Question: I was submitting an app to the iOS App Store a few days ago, and got this message from Xcode. Before I had time to resubmit it, Apple has already started reviewing my app. Is this something I need to worry about?

Edit: The app was accepted a few days later.
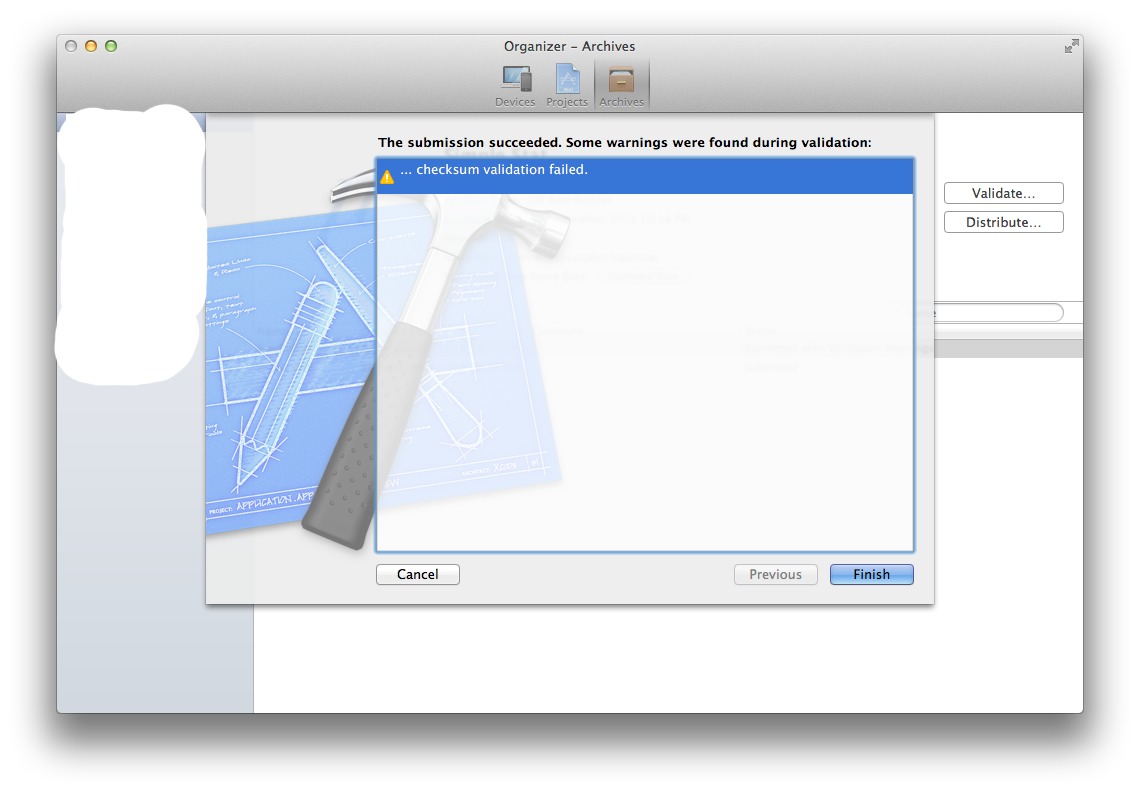
Answer: I had the same problem and Google led me here. From my understanding a checksum is used to ensure that the file Apple received is identical to the file you (thought you) uploaded to them.
I decided to delete my upload and try again. This worked and I didn't get the error message again. Here's what I actually did:
In iTunes Connect:
- - - -
In xcode:
- - -